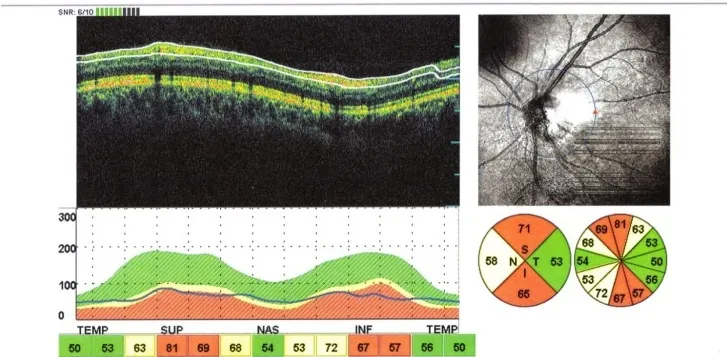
OCT left eye: reduced peripapillary RNFL in the superior, inferior, and nasal segments.
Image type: ophthalmic_imaging (oct)